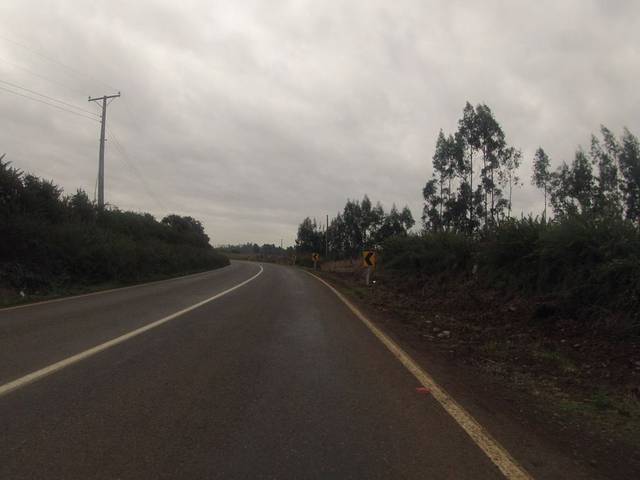
Region: Chile
Coordinates: -38.817, -72.687